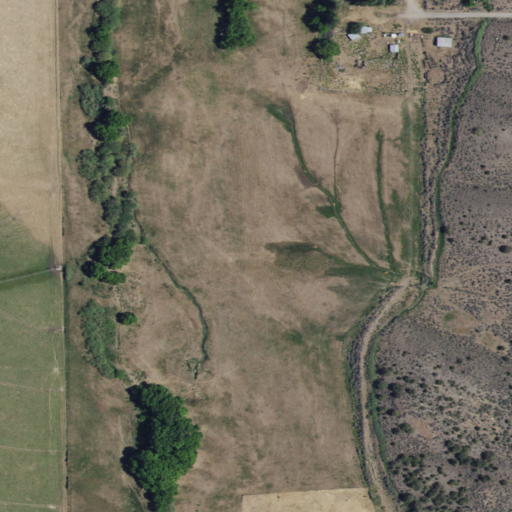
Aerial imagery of valley in Idaho named Grassy Hollow containing pasture, shrub, cultivated crops, herbaceous wetlands, and open development